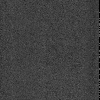
Atmospheric dust classification: dusty